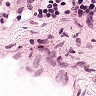
Metastatic tissue present: no